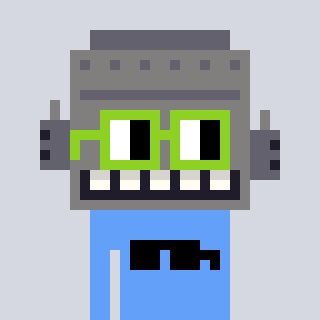
a pixel art character with square light green glasses, a robot-shaped head and a blue-colored body on a cool background